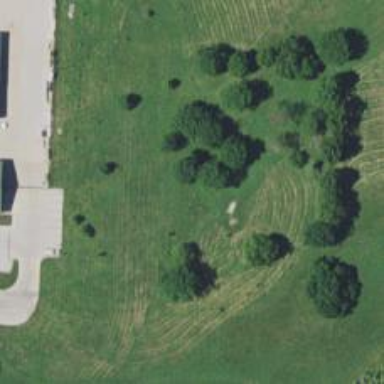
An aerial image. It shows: Disc golf hole.